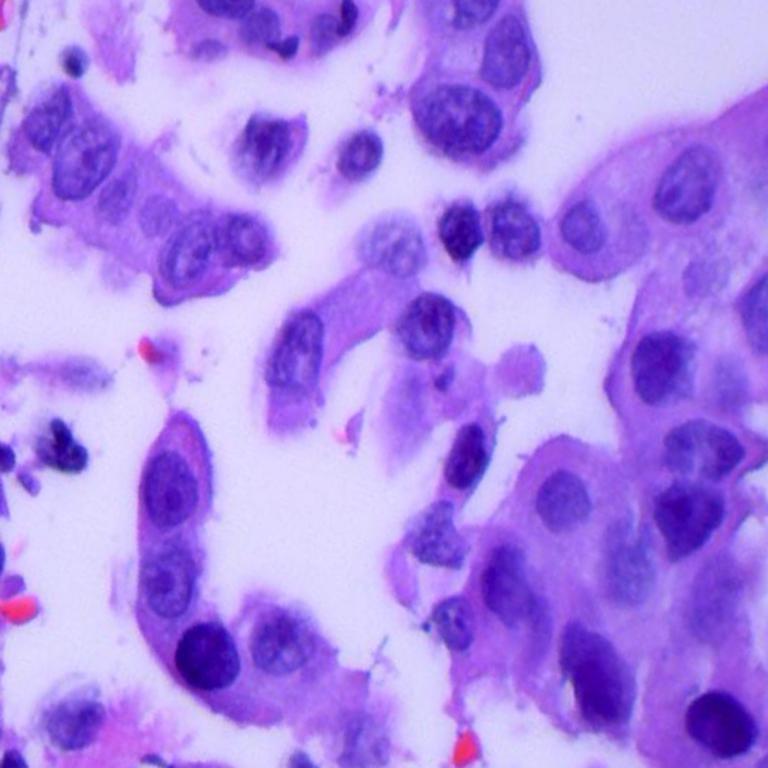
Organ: lung
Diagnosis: adenocarcinomas